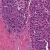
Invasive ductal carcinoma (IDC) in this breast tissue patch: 0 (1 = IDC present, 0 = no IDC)